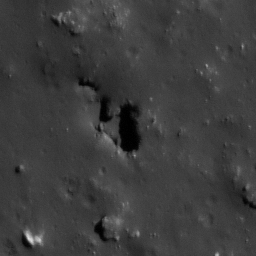
Pit: Wood T 1a
Host crater: Wood T
Host type: impact_melt
Lunar coordinates: latitude 43.888, longitude 235.754